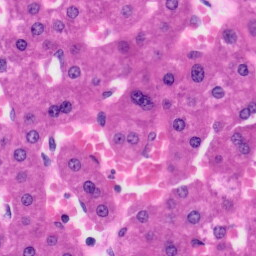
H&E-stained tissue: Liver